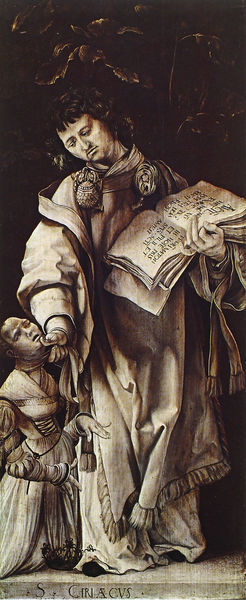
Titel: Hl. Ciriacus vom Heller-Altar
Künstler: Mathis Gothard Neithart
Institution: Frankfurt, Städelsches Kunstinstitut
Schlagwörter: hand, mann, umhang, frau, blick, gericht, richter, bibel, gewand, skulptur, klein, lesen, buch, priester, macht, bitten, römisch, mächtig, rechtsprechung, unterlegen